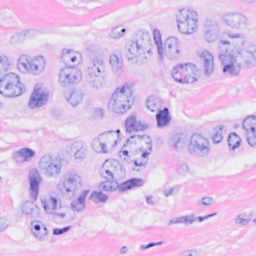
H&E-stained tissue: Breast